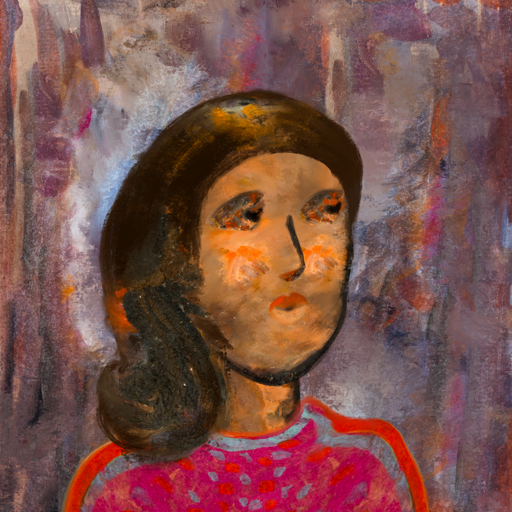
Background: Hypocrite, Head And Neck Side: Gypsy_Queen, Face Side: Gypsy_Queen, Bust: Sisters, Hair Side: Gypsy_Queen, Head Accessory: Blank, Second Necklace: Blank, Necklace: Blank, Baby: Blank